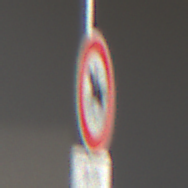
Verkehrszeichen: VerbotReiter
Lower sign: ZeitangabenOhneBeschraenkungAufWochentage2
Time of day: MorningAfternoon
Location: Outdoor (Urban)
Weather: Clear
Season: NotSpecified
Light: Natural